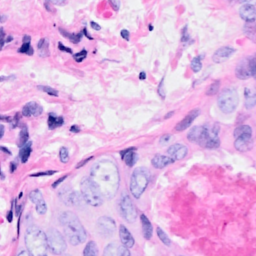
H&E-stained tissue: Breast